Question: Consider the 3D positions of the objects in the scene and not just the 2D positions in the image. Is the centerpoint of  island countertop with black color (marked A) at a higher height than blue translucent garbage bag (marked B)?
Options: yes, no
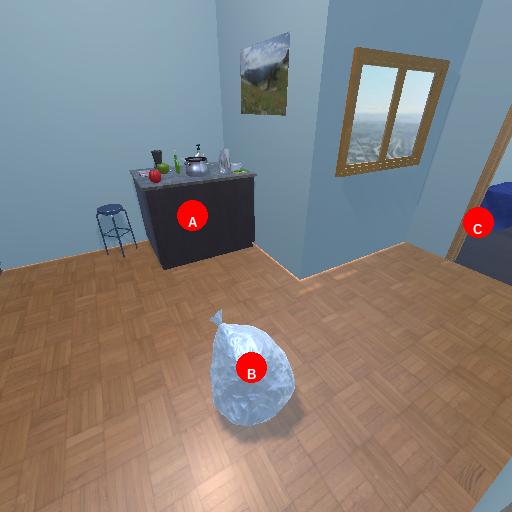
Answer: yes